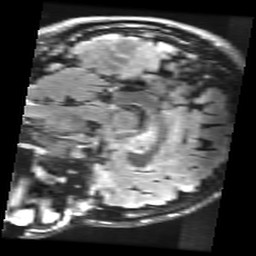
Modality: FLAIR
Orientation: sagittal
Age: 23
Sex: female
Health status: healthy
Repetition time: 12 s
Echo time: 0.09782 s